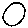
Label: circle